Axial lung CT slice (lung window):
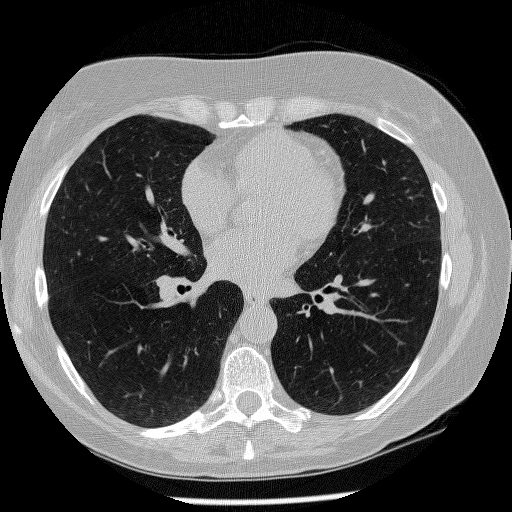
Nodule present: no